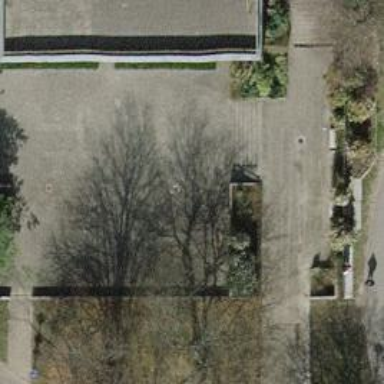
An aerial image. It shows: Set of steps made of paving stones.